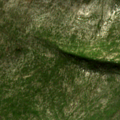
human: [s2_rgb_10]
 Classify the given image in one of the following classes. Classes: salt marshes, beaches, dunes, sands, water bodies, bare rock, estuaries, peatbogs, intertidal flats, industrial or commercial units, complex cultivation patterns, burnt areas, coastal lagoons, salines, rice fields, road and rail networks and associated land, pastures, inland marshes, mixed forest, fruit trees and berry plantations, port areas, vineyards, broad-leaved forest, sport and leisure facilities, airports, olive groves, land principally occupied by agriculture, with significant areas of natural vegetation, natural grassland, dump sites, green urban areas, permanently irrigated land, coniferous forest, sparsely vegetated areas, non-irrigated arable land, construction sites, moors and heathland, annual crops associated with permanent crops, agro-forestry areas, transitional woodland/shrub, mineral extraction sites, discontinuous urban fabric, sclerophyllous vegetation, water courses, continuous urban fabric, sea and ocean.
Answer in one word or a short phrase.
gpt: sclerophyllous vegetation